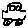
Label: car